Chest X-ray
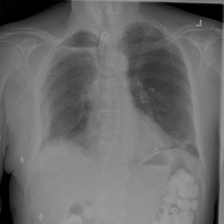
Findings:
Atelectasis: negative
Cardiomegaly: negative
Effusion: negative
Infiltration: positive
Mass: negative
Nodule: negative
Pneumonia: negative
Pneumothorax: negative
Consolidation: negative
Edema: negative
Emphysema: positive
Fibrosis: negative
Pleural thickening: negative
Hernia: negative